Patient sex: M
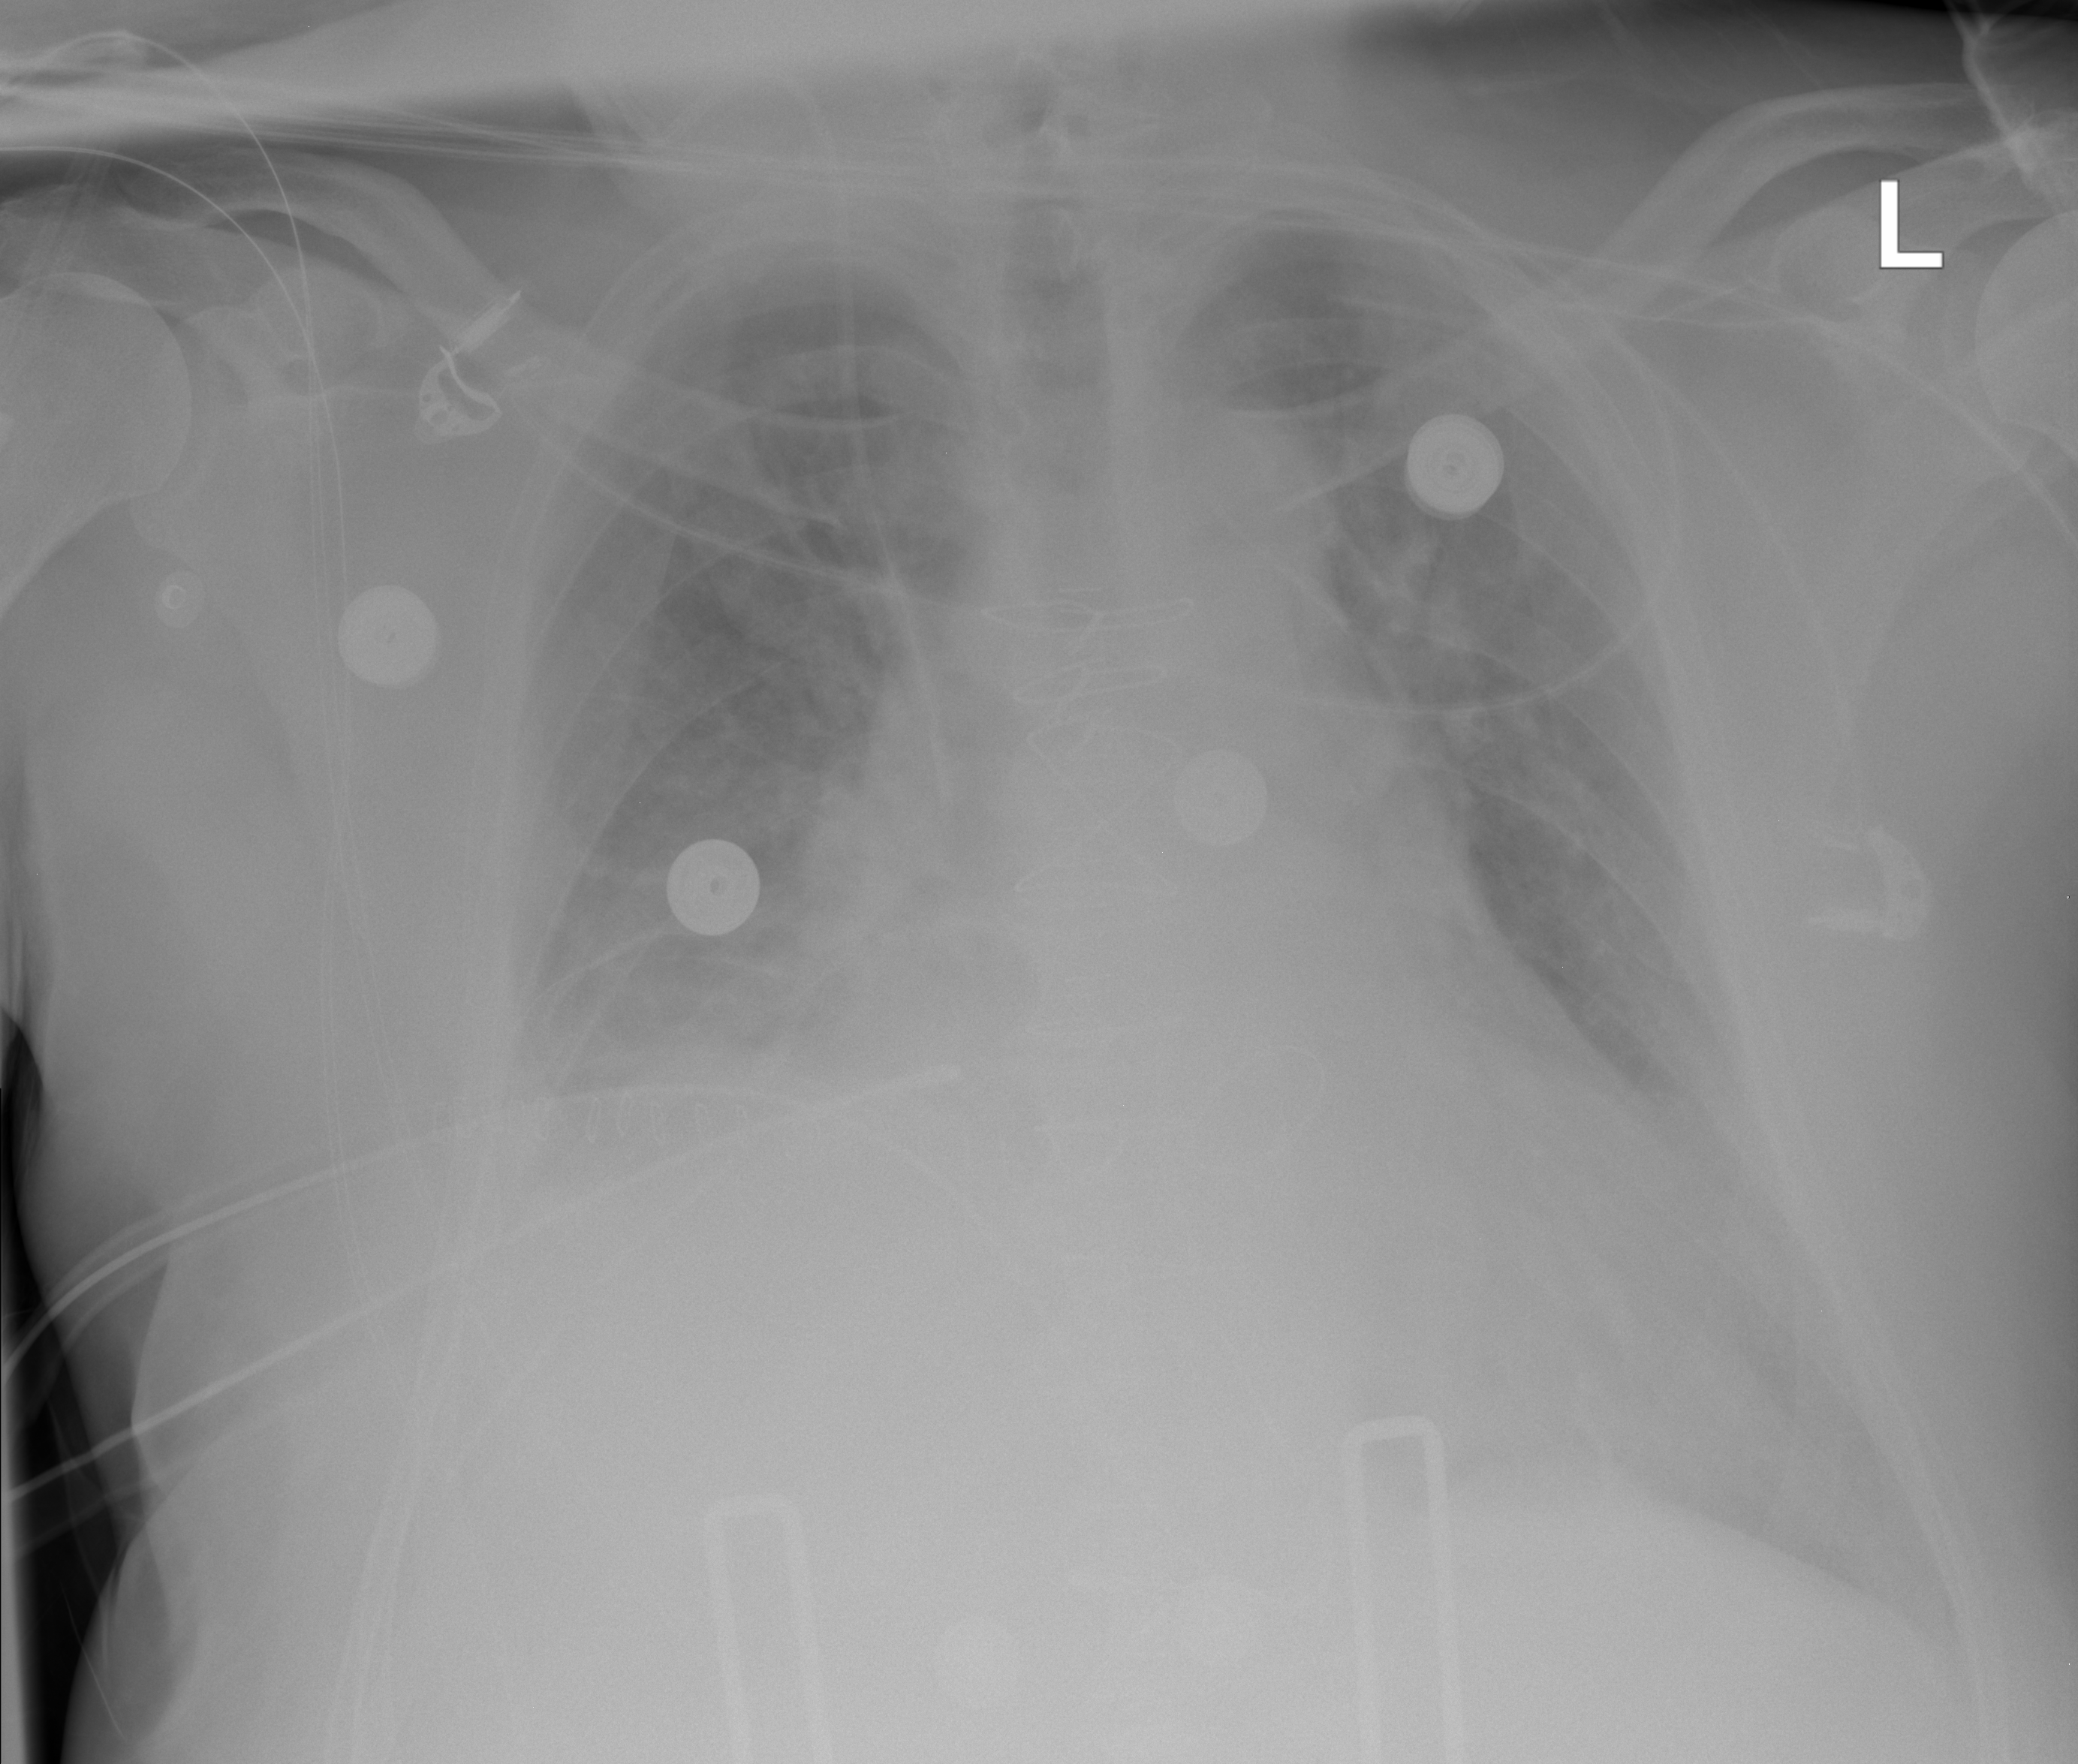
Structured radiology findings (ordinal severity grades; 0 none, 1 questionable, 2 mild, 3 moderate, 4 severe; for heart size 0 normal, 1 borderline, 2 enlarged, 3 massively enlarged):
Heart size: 2
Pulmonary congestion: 2
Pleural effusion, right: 2
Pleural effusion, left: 2
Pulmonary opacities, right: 2
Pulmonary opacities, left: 2
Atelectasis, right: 2
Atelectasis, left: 2